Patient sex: M
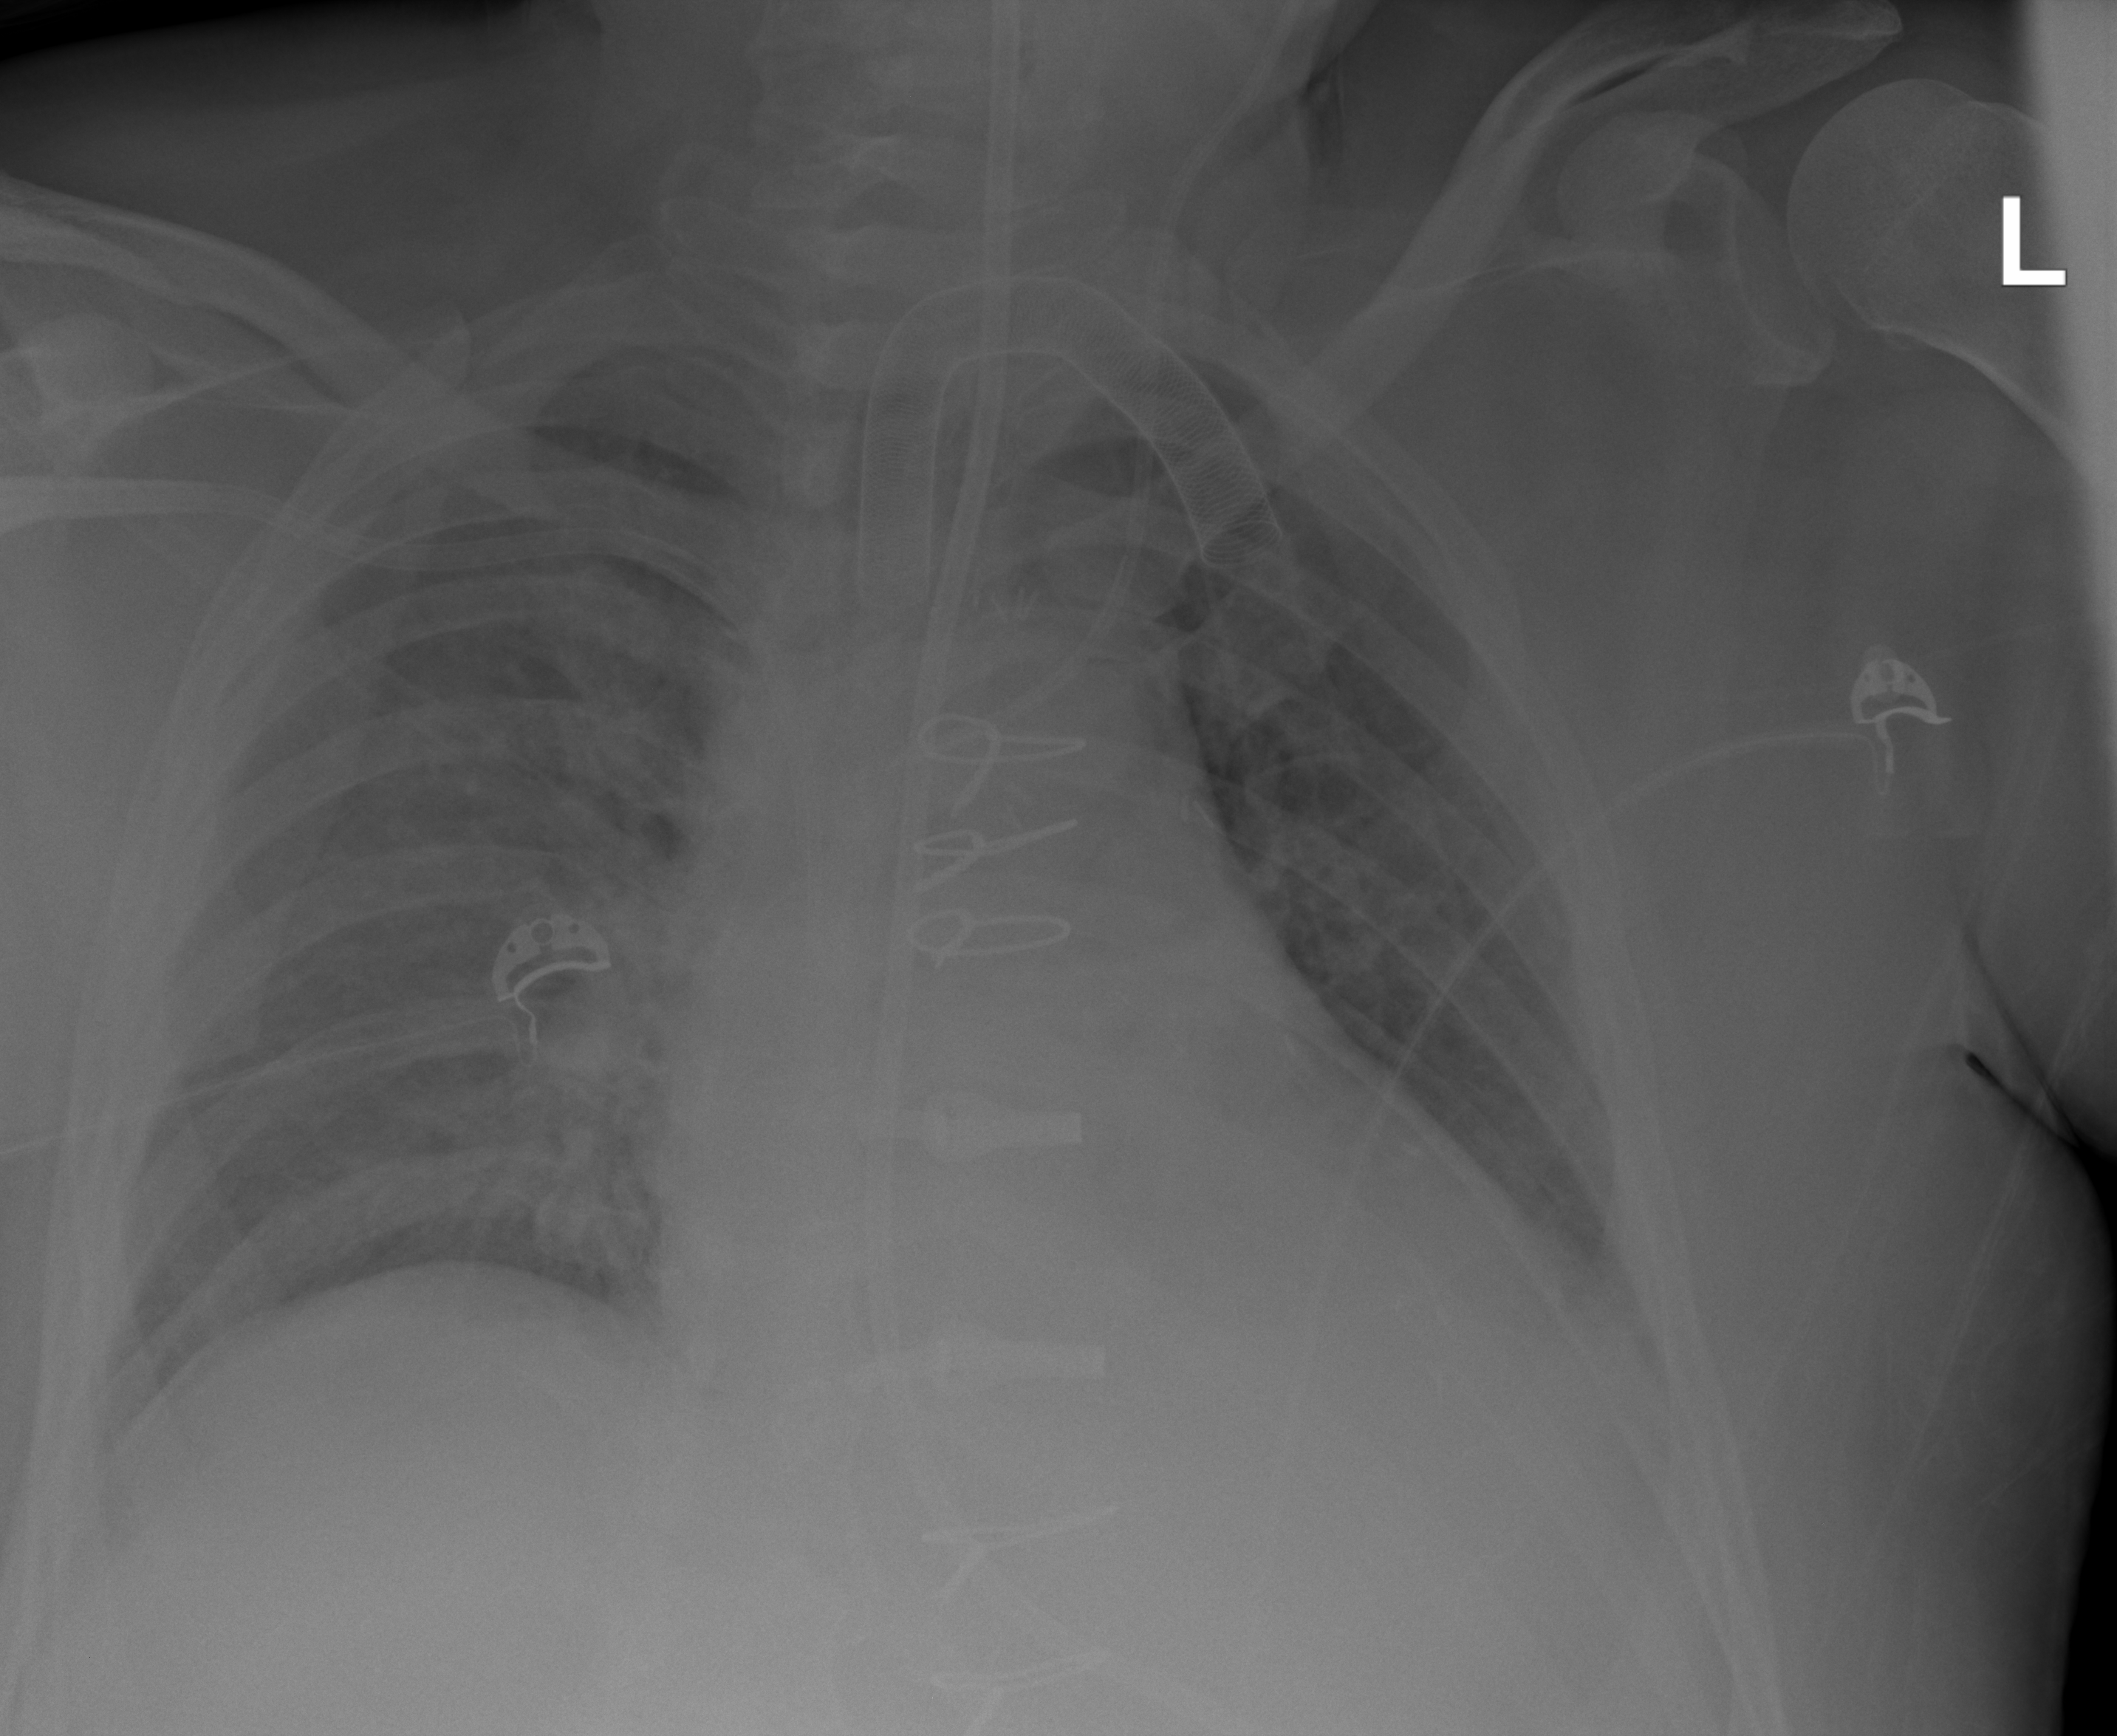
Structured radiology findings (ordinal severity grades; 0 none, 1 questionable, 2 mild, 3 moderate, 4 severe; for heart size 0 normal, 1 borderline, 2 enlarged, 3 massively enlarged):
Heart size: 1
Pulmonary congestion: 2
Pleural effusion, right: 2
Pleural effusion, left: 2
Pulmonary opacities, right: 2
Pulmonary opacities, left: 2
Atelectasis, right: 2
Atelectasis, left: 2